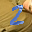
Label: 2